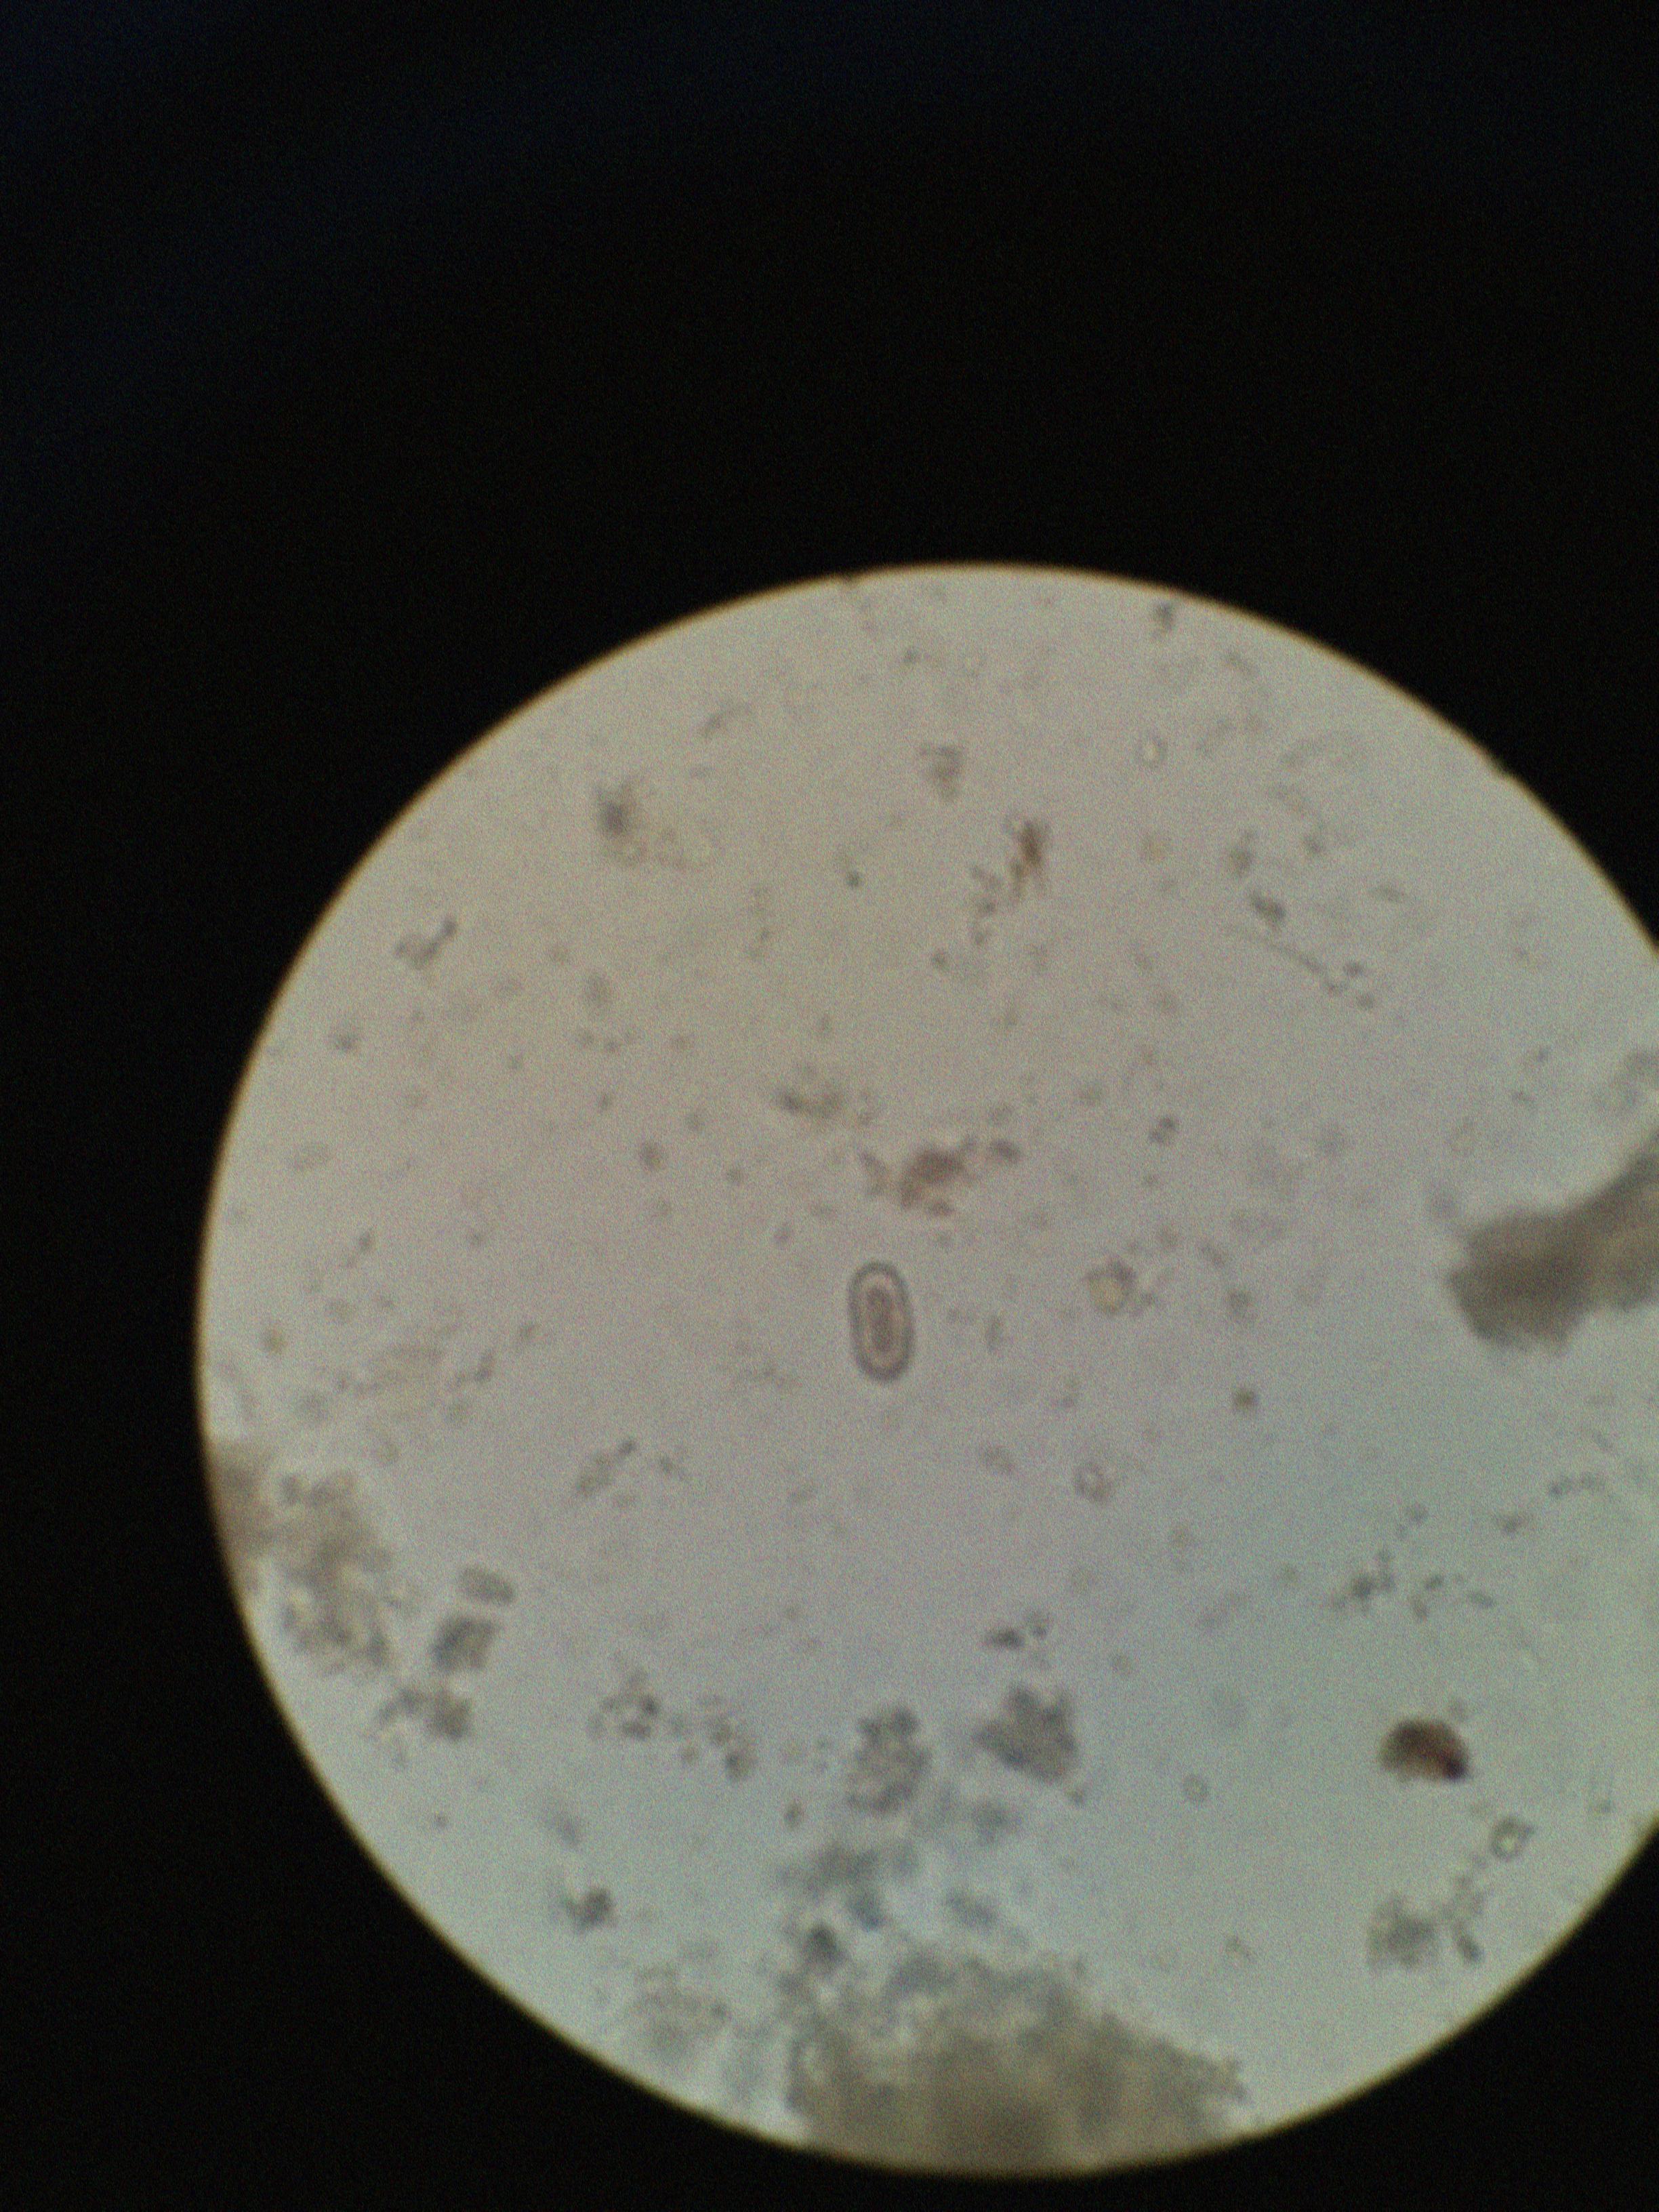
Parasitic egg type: Capillaria philippinensis